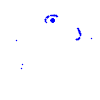
Particle: proton